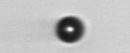
Label: bead